問題: 正方形AGECがあります。点Aを中心とする半径AGの円弧のうち、正方形AGECの内部に存在する部分を曲線Xとします。X上に点Fをとり、CFを一辺とする正三角形CFBと、FGを一辺とする正三角形FGDを描いたところ、3点DEFは同一直線上にありました。ここで、点B、Dはそれぞれ直線CF、FGに関して点Aと反対側にあるものとします。このとき、∠BDFの大きさは何度ですか。
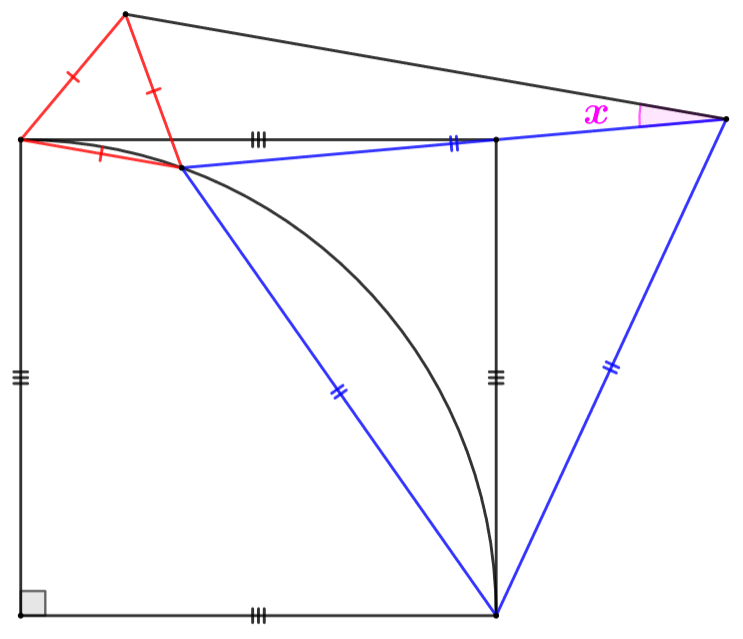
解答: △ABC≡△ABF、△ADF≡△ADGより∠BAD=45°である。また△ABC∽△ADE（相似比1:√2）よりAB:AD=1:√2。したがって三角形ADBはBA=BDの直角二等辺三角形であり、∠ADE=30°であるから、解答は15°。
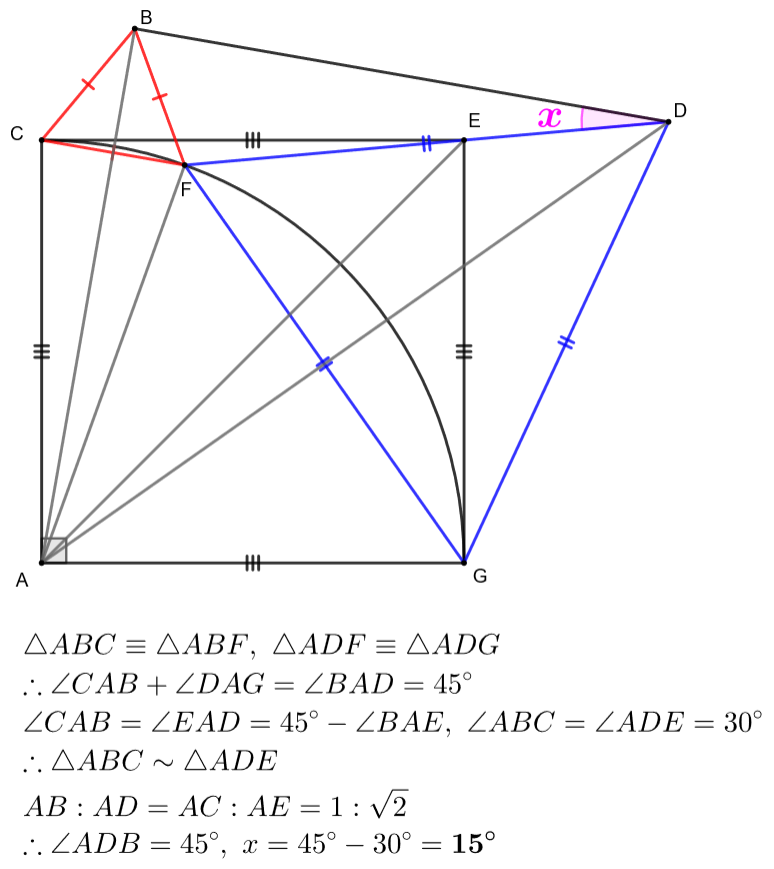
答え: 15
タグ: 正三角形